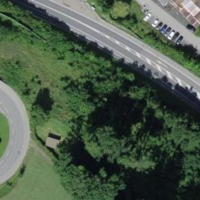
EUNIS habitat code: 55
Species observed at this site:
Milvus milvus